Question: I have a problem when I use the python dict.
'''
class Solution():
def solve(self, A):
lst = {}
for i in A:
for c in i:
lst.setdefault(ord(c) - ord('0'), 0)
lst[ord(c) - ord('0')] += 1
return lst
'''
But I can't output the default value

How can I get all the key and value in dict?
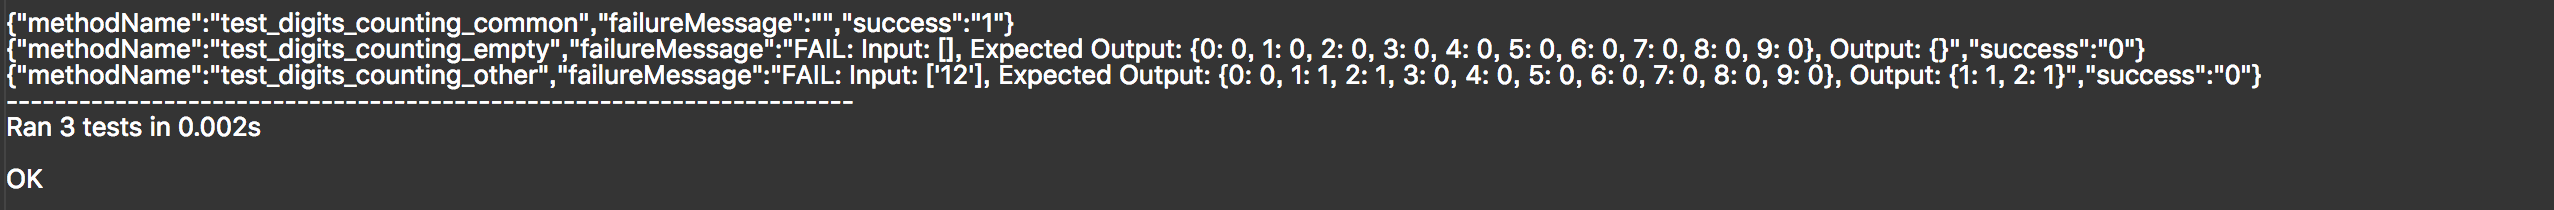
Answer: The reason you aren't getting all the values is because you never actually run through them. For 'setdefault' to set a key, it needs to be called first, otherwise how does it know what the keys are supposed to be?
This is why in your first example, when you have no input, it outputs an empty dictionary, and in your second example, when you have the input '12', the dictionary only contains a '1' and a '2'.
In a case where you know all possible values beforehand, I'd suggest you simply create the dictionary first, then populate it.
'''
def solve(self, A):
lst = {0: 0, 1: 0, 2: 0, 3: 0, 4: 0, 5: 0, 6: 0, 7: 0, 8: 0, 9: 0}
# Though a cleaner but less clear way might be:
# lst = {key: 0 for key in range(10)}
for i in A:
for c in i:
lst[ord(c) - ord('0')] += 1
# side note you can also get the number with:
# lst[int(c)]
'''